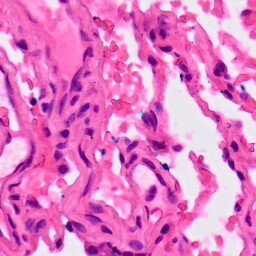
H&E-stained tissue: Lung